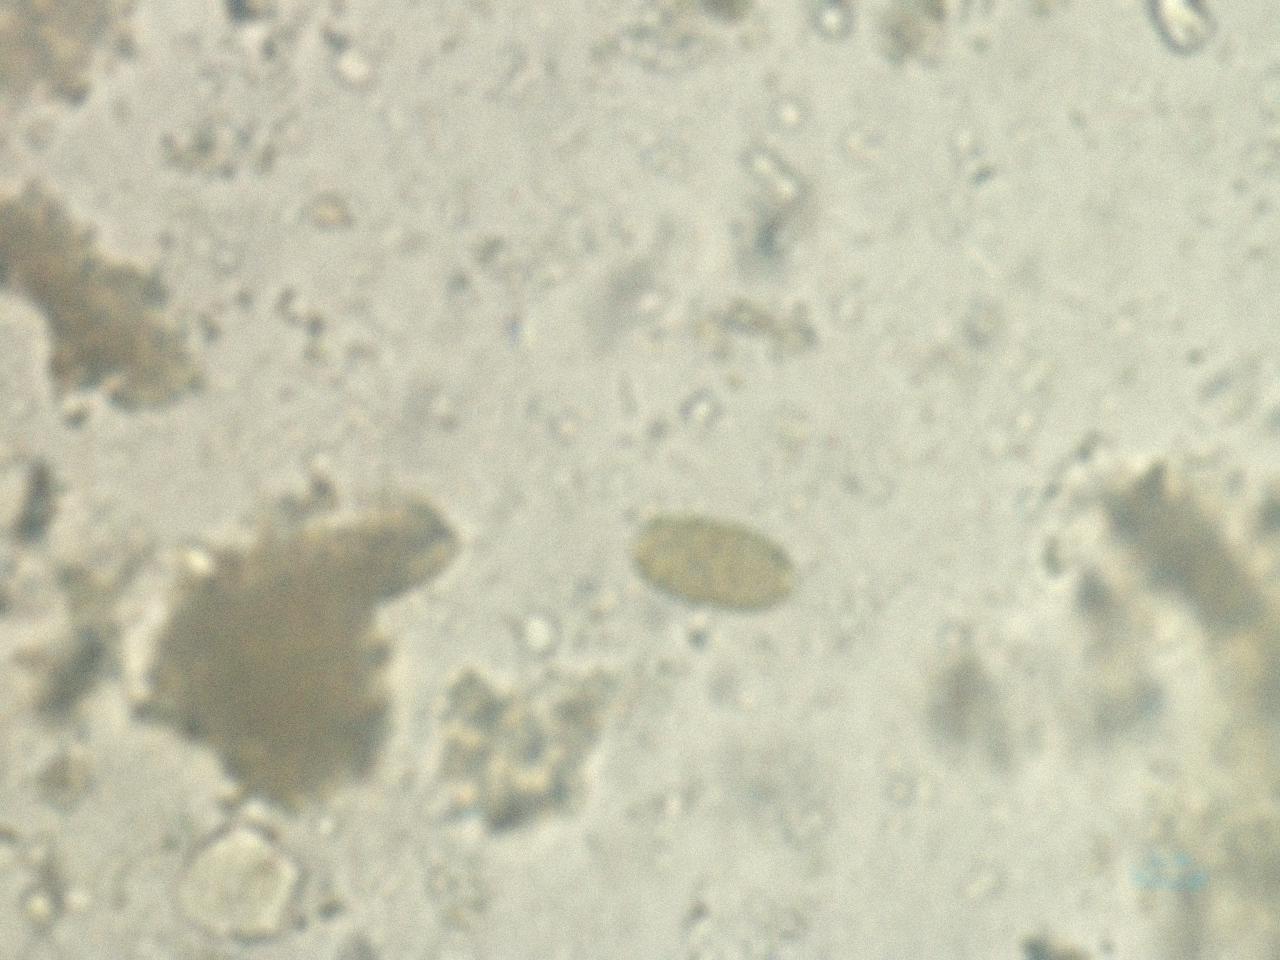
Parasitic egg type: Capillaria philippinensis